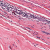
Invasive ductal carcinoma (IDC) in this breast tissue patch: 1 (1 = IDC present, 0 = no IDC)